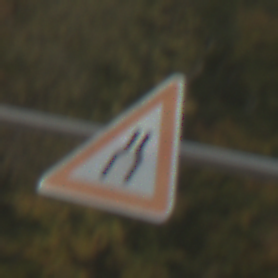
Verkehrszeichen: VerengteFahrbahn
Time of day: SunriseSunset
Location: Outdoor (Nature)
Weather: PartlyCloudy
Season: NotSpecified
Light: Natural